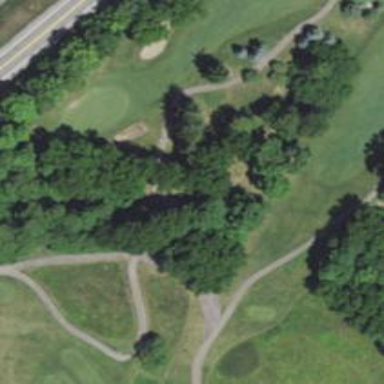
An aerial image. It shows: Path for golf carts.